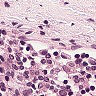
Metastatic tissue present: no